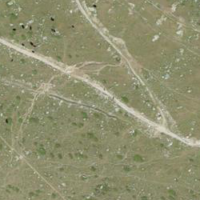
EUNIS habitat code: 26
Species observed at this site:
Arnica montana
Sempervivum montanum